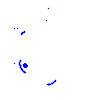
Particle: pion